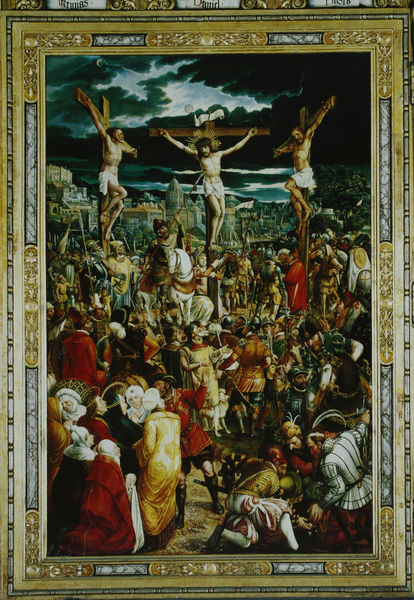
Titel: Hochaltar, Erste Wandlung, Mittelteil, rechte Hälfte
Künstler: Hans Mielich
Standort: Ingolstadt
Institution: Liebfrauenmünster
Schlagwörter: blau, dunkel, flügel, gemälde, gott, himmel, lendenschurz, mann, nackt, umhang, weiß, wolken, frauen, gelb, landschaft, menschen, stadt, frau, hintergrund, nacht, rücken, schwarz, vordergrund, ölbild, gebäude, rot, tuch, wolke, masse, menge, hinrichtung, johannes, rahmen, tot, häuser, gold, mantel, drei, gewänder, gotik, renaissance, pferd, pferde, reiter, bewölkt, düster, dächer, kuppel, schlacht, sturm, unwetter, lanze, soldaten, glücksspiel, dekor, ornamente, spiel, schild, mond, blut, lendentuch, kreuz, rechteck, uniformen, waffen, waffe, dynamik, menschenmasse, volk, menschenmenge, ritter, darstellung, rüstung, schimmel, würfel, himme, heiligenschein, kreuze, finsternis, christus, jesus, jesus christus, kreuzigung, ross, mittelalter, rechteckig, lanzen, speer, mittelpunkt, golden, jünger, heilig, maria, jerusalem, el greco, gespräche, christentum, altarbild, tafelbild, tempelberg, frauengruppe, goldener schnitt, golgotha, schächer, strahlenkranz, passion, hauptmann, longinus, golgatha, inri, altarflügel, sünder, altdorfer, dunkle wolken, beweinen, hans holbein, kruzifikation, schlechtes foto